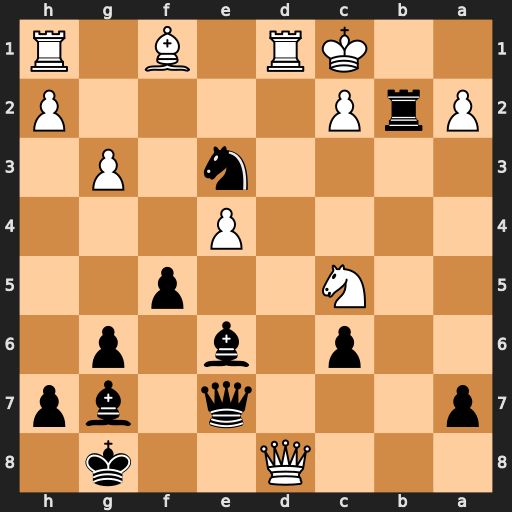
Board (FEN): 3Q2k1/p3q1bp/2p1b1p1/2N2p2/4P3/4n1P1/PrP4P/2KR1B1R
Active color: b
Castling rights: -
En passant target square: -
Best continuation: Bf8 Qxe7 Rxc2+ Kb1 Bxa2+ Ka1 Bxe7